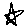
Label: star